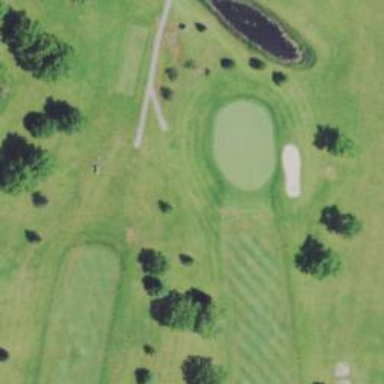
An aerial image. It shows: Golf hole.